Question: How do I bind NSDictionary objects to several text fields in Interface Builder?
I would like to bind each object to a specific item in the dictionary. For example, the first text field should be bound to Actor:

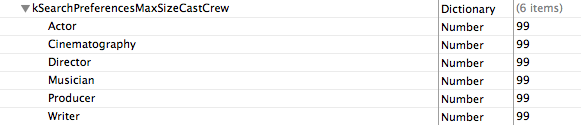
Answer: Try to add 'NSDictionaryController' to you .xib file, then bind its Controller Content to your dictionary in User Defaults. Then you can bind text field values to Dictionary Controller (arrangedObjects key).
I never tried that but I think it must work.
Hope, it helps.